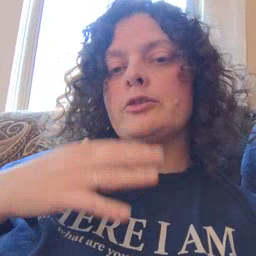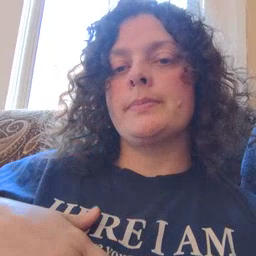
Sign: pajamas